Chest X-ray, AP view. Patient: 53 years old, sex M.
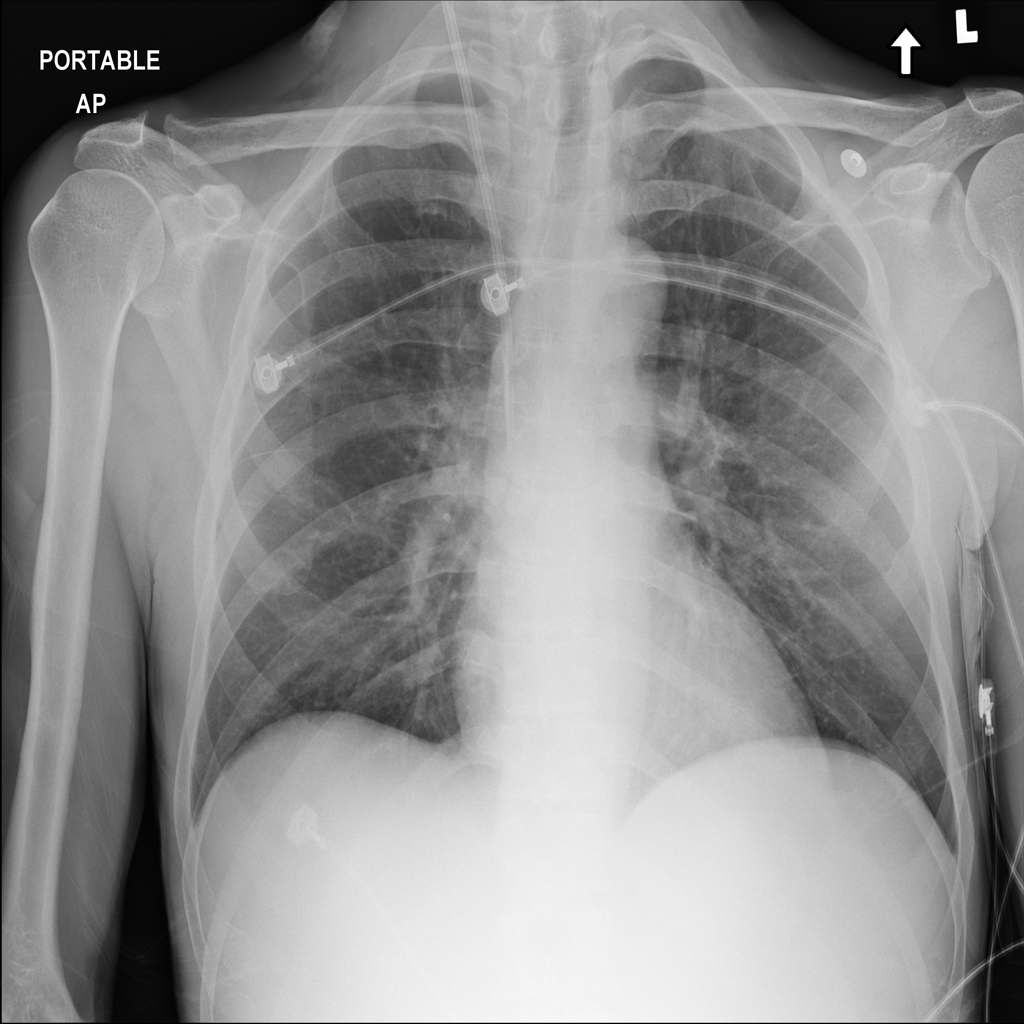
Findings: No Finding